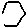
Label: hexagon